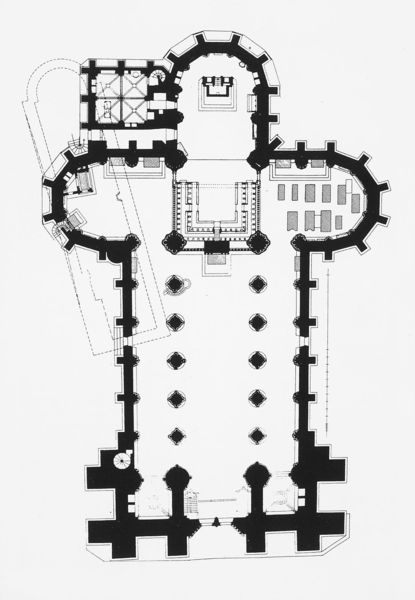
Titel: Elisabethkirche in Marburg
Standort: Marburg, Elisabethkirche (EU - D - H)
Schlagwörter: weiß, schwarz, haus, architektur, kirche, gewölbe, dom, schwarzweiß, altar, kathedrale, mittelgang, seitenschiff, chor, kapelle, plan, basilika, grundriss, kreuzgang, krypta, erdgeschoss, architektue, zeitalter